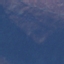
Land use / land cover class: HerbaceousVegetation